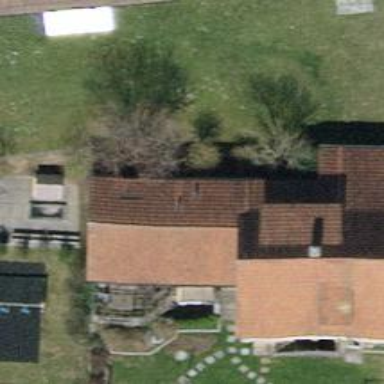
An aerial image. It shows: Detached building with gabled tile roof.